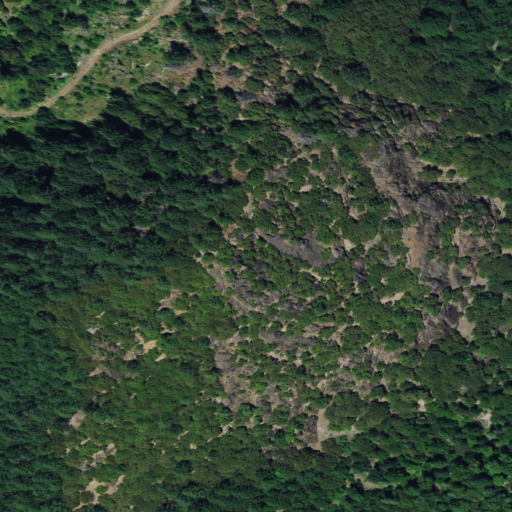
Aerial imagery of mountain in California named Black Butte containing evergreen forest, shrub, deciduous forest, and mixed forest